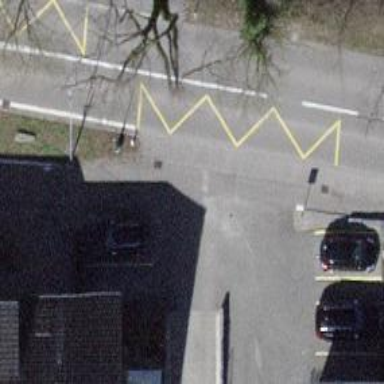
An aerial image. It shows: Platform for public transport on the road.